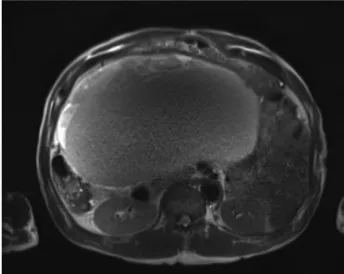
C, D. T2-weighted magnetic resonance imaging also showed the large cyst and solid component with high signal intensity.
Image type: radiology (mri)